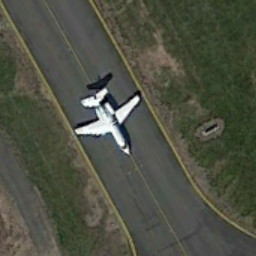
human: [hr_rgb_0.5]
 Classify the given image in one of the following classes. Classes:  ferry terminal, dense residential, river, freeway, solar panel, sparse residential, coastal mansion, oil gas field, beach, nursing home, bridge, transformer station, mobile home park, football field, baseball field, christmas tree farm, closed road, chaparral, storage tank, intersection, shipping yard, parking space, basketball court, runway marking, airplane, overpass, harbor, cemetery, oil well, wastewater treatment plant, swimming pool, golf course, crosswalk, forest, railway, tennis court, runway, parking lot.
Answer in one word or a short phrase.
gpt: airplane